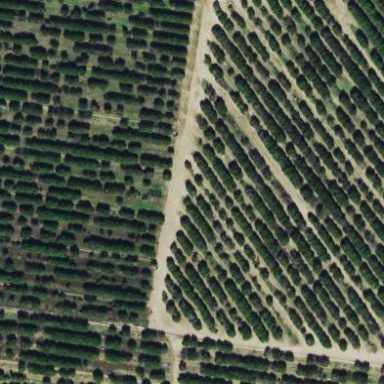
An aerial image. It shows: Orchard.